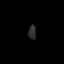
Tissue: lung
Cell type: Epithelial cells
Senescence score: 0.1869
Nuclear area (px): 106
Mean DAPI intensity: 43.868